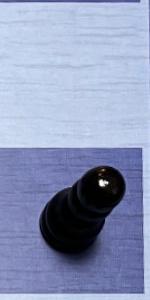
Label: Pawn_Black